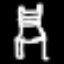
Label: chair